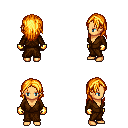
a pixel art fantasy rpg character, female body template, human, tanned skin, brown robe, gold greaves, light blonde long hairstyle, gold gloves, four views (front, back, left, right), 2x2 character sprite sheet, small pixel art, hard edges, no anti-aliasing